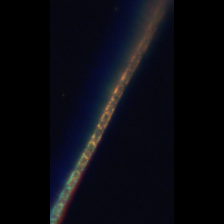
Taxon: Chaetoceros
Group: Diatoms